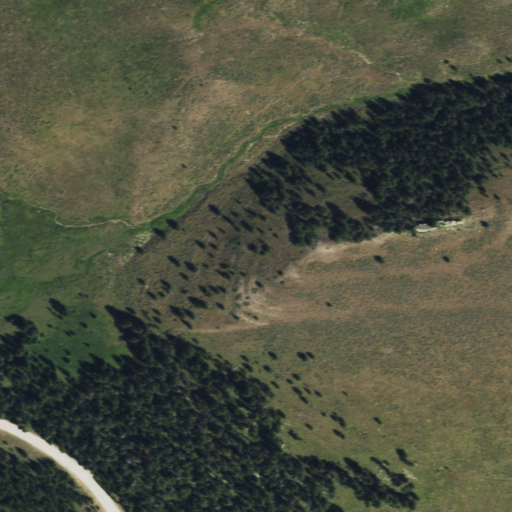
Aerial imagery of depression(s) in Wyoming named Fool Creek Basin containing shrub and evergreen forest